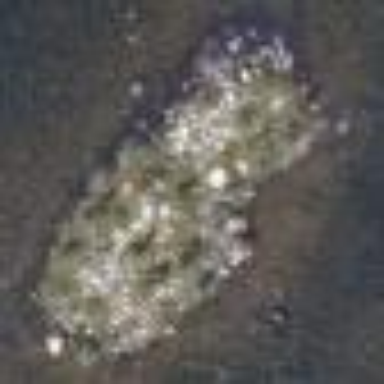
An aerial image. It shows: Islet.